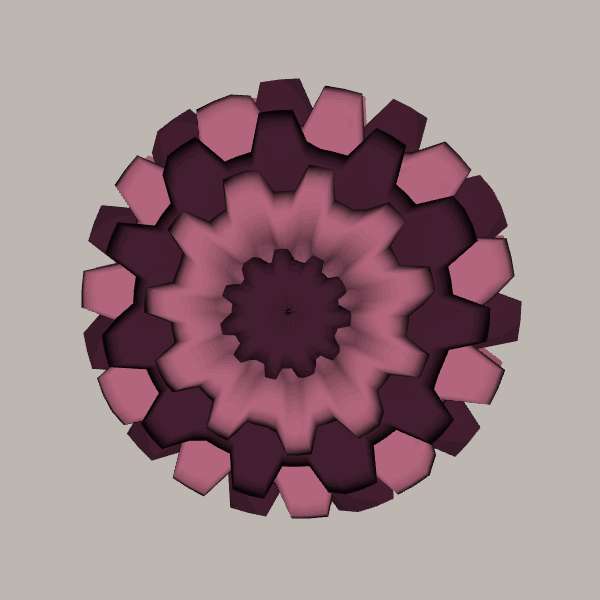
Background: light